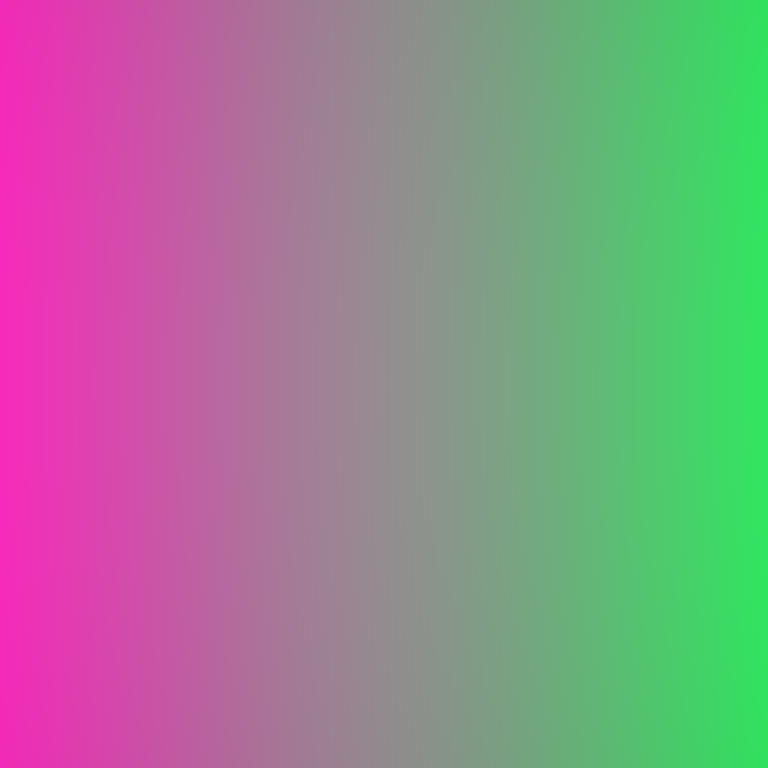
Abstract light effect, smooth gradient from vibrant pink to bright green, energetic atmosphere, soft blend, no room, no furniture, no objects.